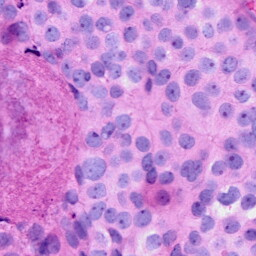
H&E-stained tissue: Breast